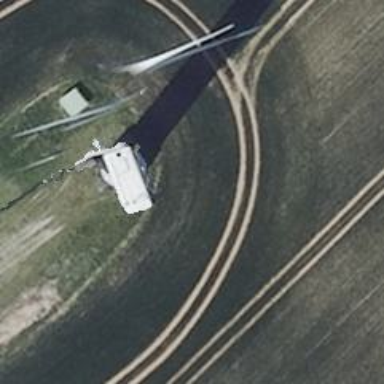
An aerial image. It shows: Wind generator using horizontal axis wind turbines.